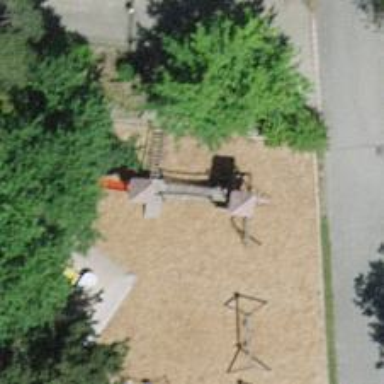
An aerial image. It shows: Playground with various play structures.